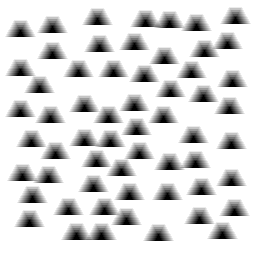
Squares: 0
Triangles: 59
Stars: 0
Total shapes: 59